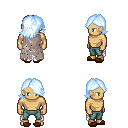
a pixel art fantasy rpg character, male body template, human, tanned skin, gray tattered cape, teal pants, white cyan swoop hairstyle, brown slippers, four views (front, back, left, right), 2x2 character sprite sheet, small pixel art, hard edges, no anti-aliasing